Interaction volume radius: 10 \u00c5
Interaction volume height: 20 \u00c5
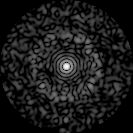
Disorder parameter: 0.8176